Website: lowes
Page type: order-returns
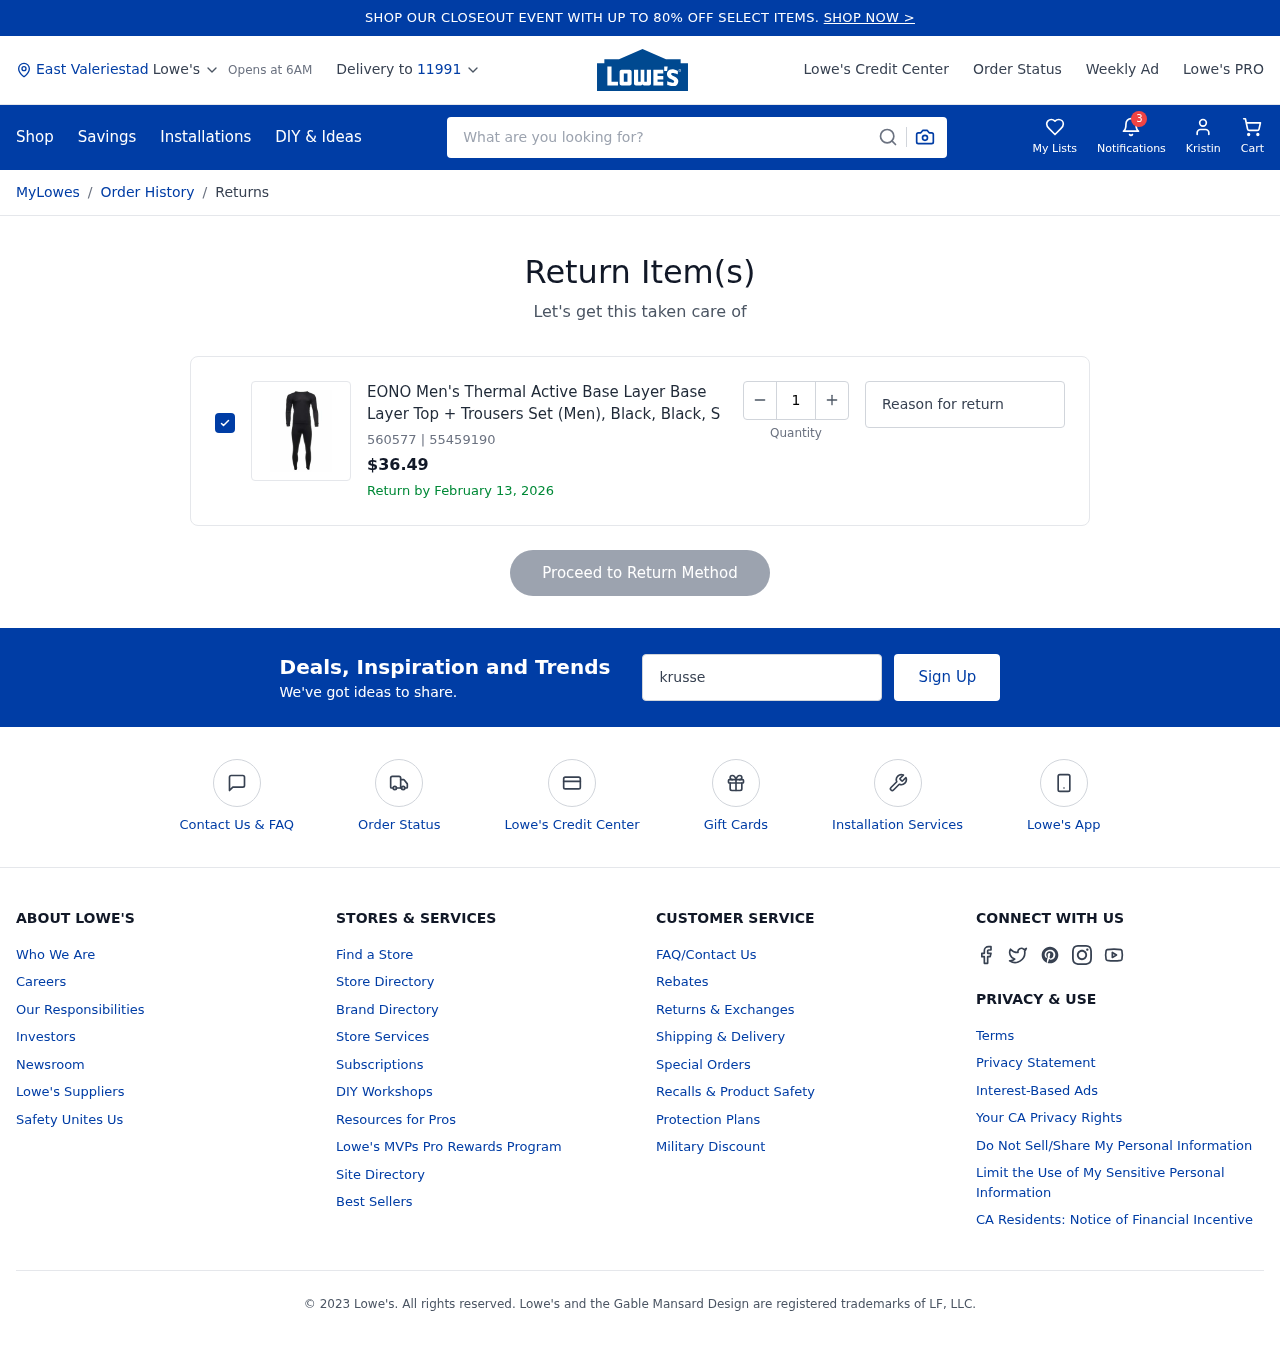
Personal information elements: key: PII_CITY
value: East Valeriestad
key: PII_FIRSTNAME
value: Kristin
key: PII_POSTCODE
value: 11991
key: PII_EMAIL
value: krussell@hotmail.com
Product elements: key: PRODUCT1_NAME
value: EONO Men's Thermal Active Base Layer Base Layer Top + Trousers Set (Men), Black, Black, S
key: PRODUCT1_PRICE
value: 36.49
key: PRODUCT1_ITEM_NUMBER
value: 560577
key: PRODUCT1_MODEL_NUMBER
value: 55459190
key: PRODUCT1_QUANTITY
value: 1
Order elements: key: ORDER_RETURN_BY_DATE
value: February 13, 2026